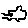
Label: car